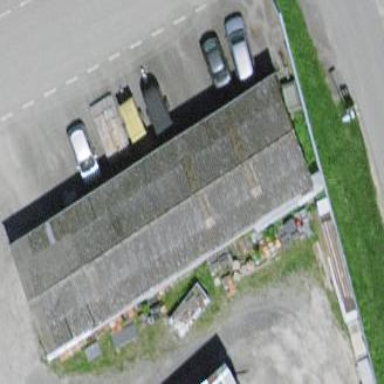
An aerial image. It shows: Industrial building.